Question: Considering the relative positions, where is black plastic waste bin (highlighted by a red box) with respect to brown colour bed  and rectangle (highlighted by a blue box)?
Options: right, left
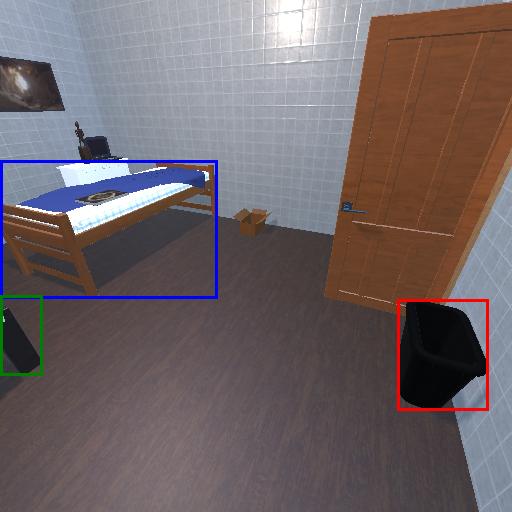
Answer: right